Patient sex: M
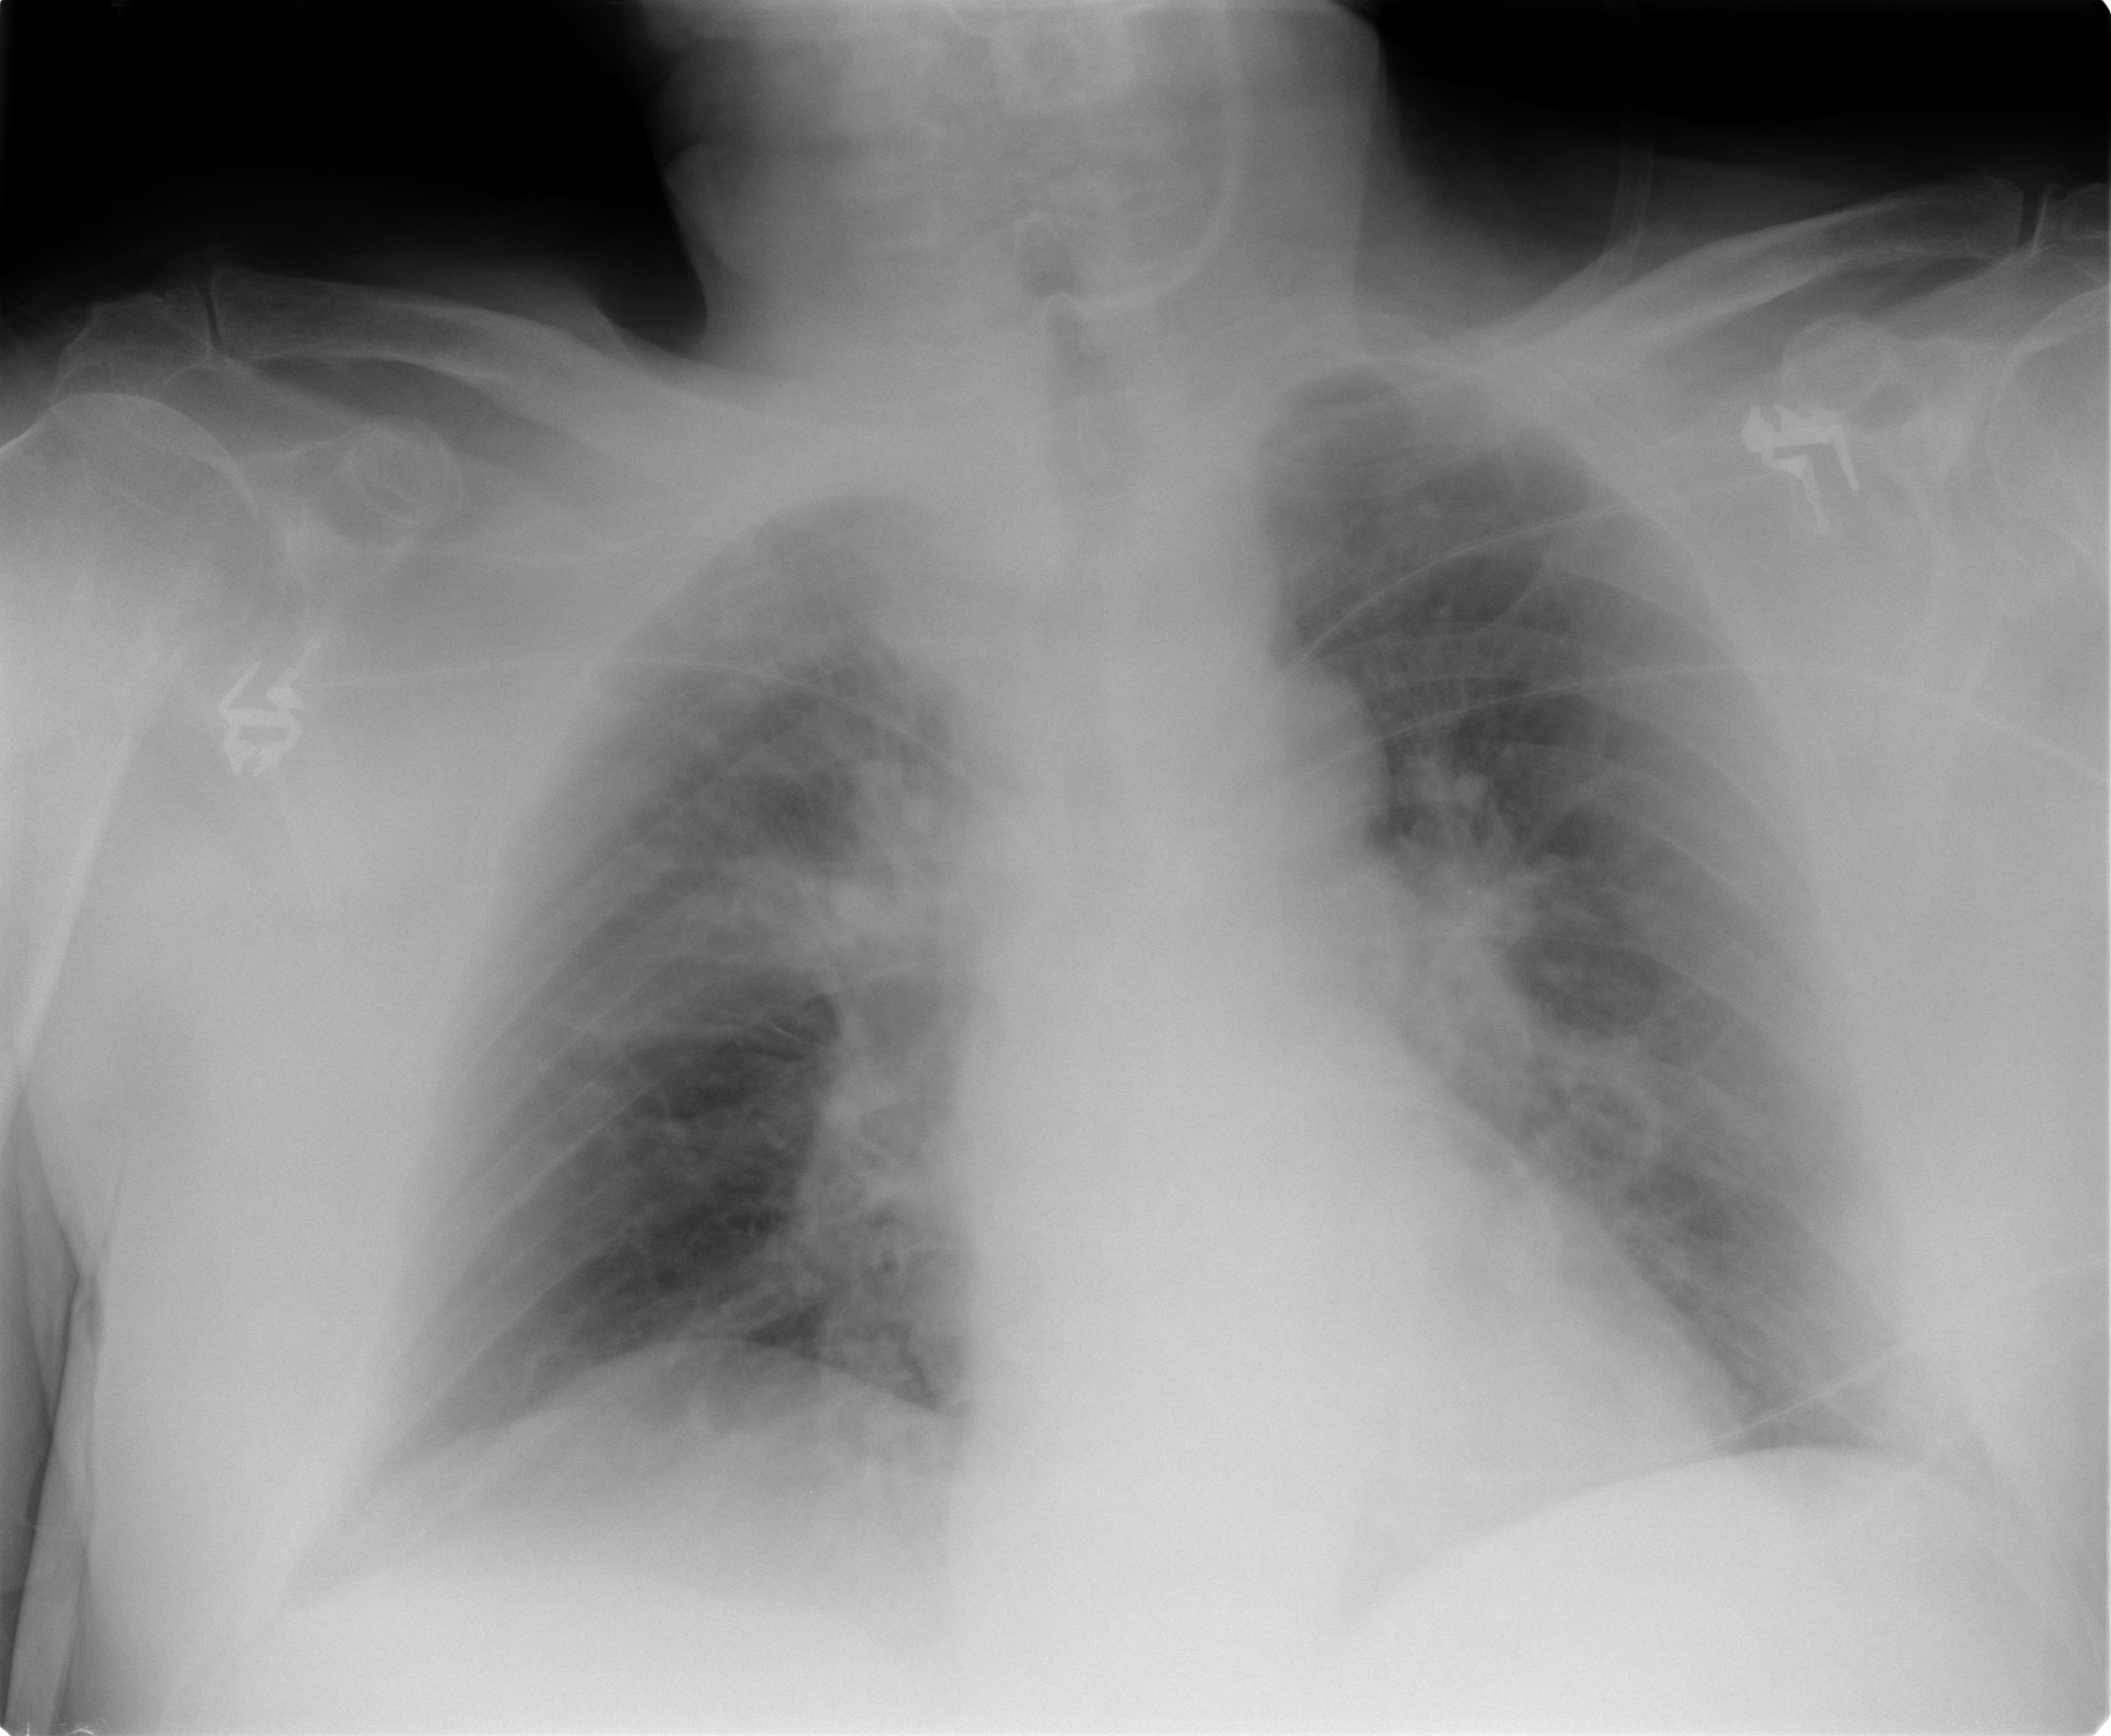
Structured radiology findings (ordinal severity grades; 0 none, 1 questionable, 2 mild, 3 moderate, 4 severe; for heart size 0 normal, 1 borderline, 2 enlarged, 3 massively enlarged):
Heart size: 0
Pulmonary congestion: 3
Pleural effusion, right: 2
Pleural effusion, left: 2
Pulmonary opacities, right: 2
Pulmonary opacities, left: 2
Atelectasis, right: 2
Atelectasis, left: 2